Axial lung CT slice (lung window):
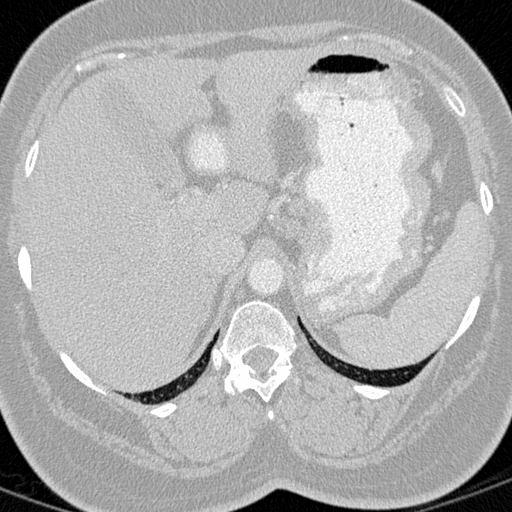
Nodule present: no